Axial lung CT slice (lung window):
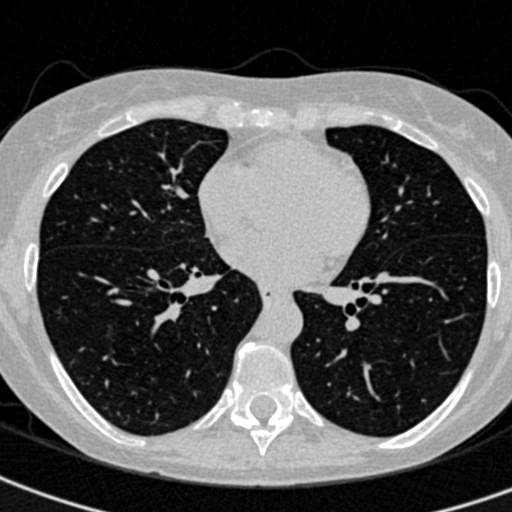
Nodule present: no